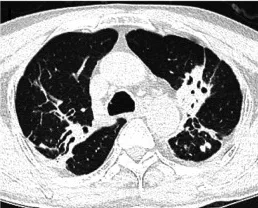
Chest CT scans revealed suspicious tuberculosis foci (I, J). MRI, magnetic resonance imaging; CT, computerized tomography; T1WI, T1-weighted imaging; T2WI, T2-weighted imaging.
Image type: radiology (ct)